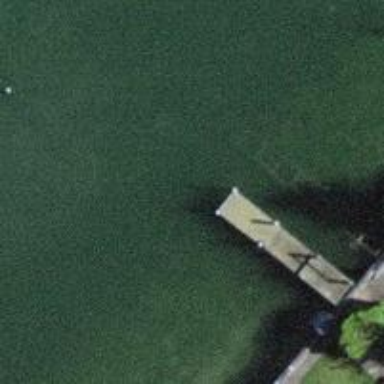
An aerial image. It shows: Man-made pier.